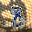
Label: 8